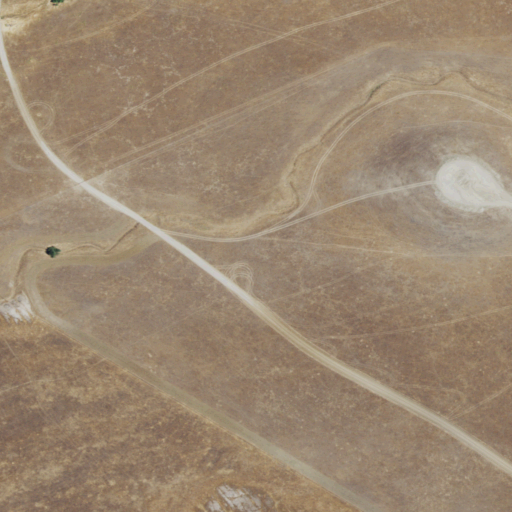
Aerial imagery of valley in California named Wood Canyon containing grassland and open development